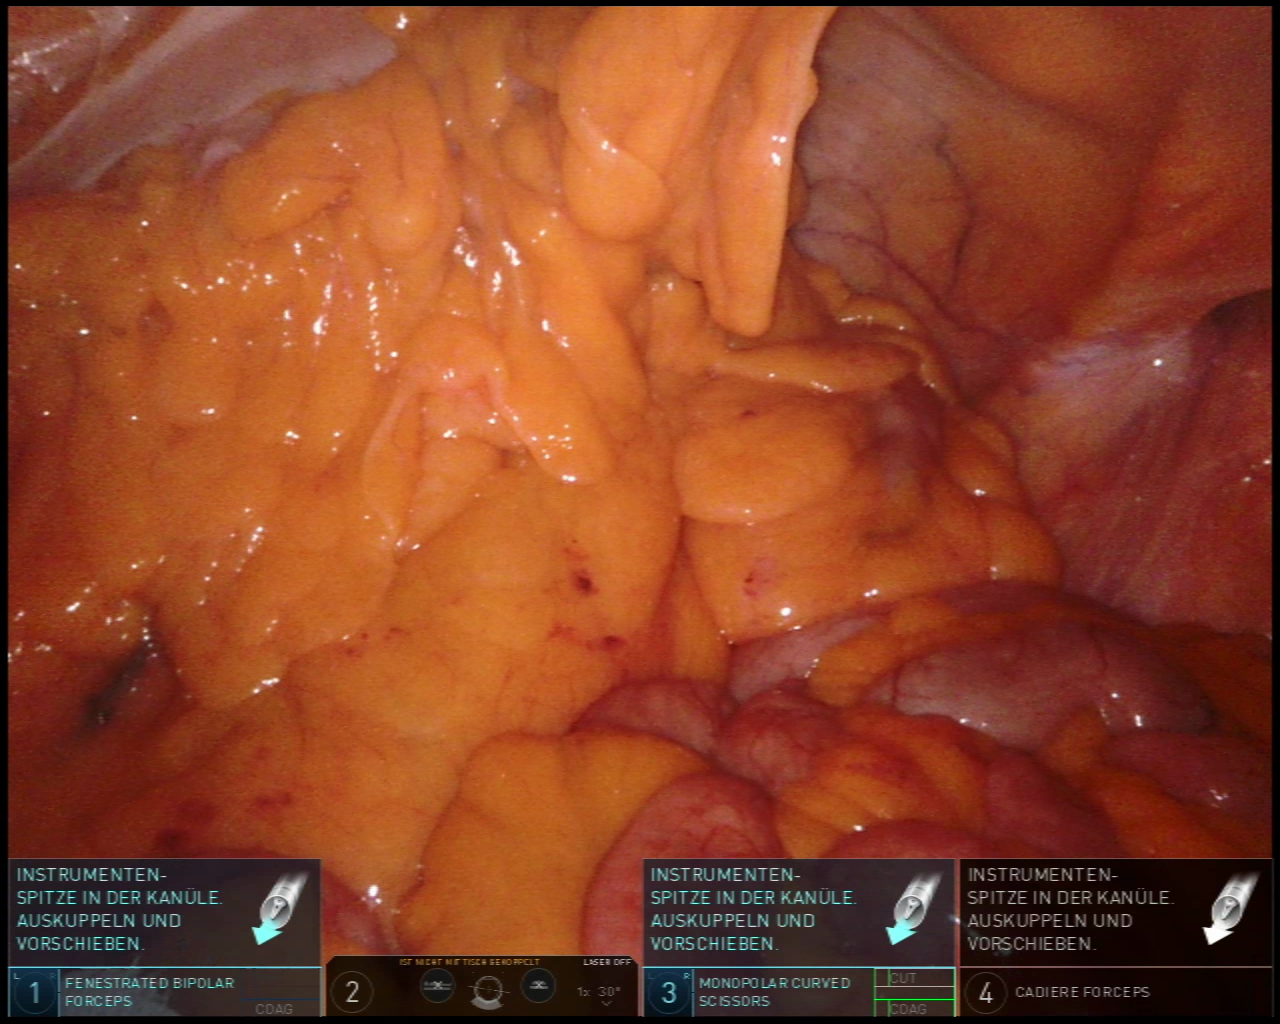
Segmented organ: small_intestine
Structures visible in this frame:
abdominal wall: yes
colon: no
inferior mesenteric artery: no
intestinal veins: no
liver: no
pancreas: no
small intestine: yes
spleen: no
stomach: no
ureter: no
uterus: no
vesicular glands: no